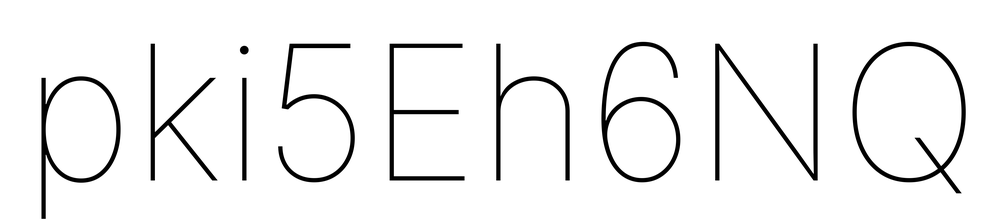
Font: Inter_Thin